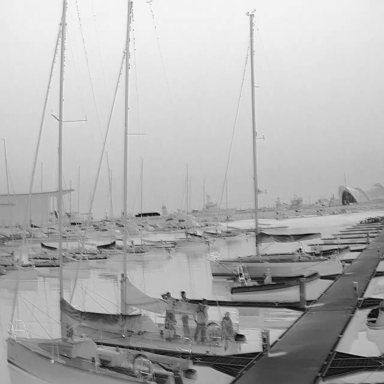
There are nine objects shown in the infrared image, including eight sailboats, and a canoe.